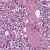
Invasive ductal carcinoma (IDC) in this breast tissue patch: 1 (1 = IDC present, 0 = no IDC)